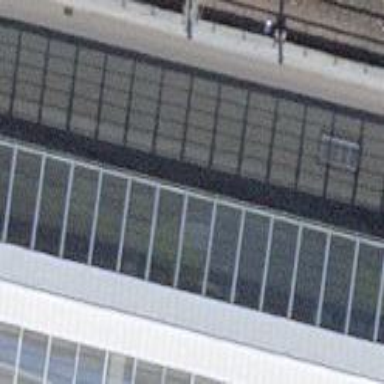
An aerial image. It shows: Platform with shelter for public transport.